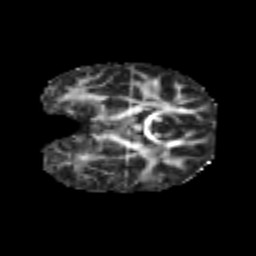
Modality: FA
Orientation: coronal
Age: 7
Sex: male
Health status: healthy